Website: bh-photo
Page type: customer-info-address
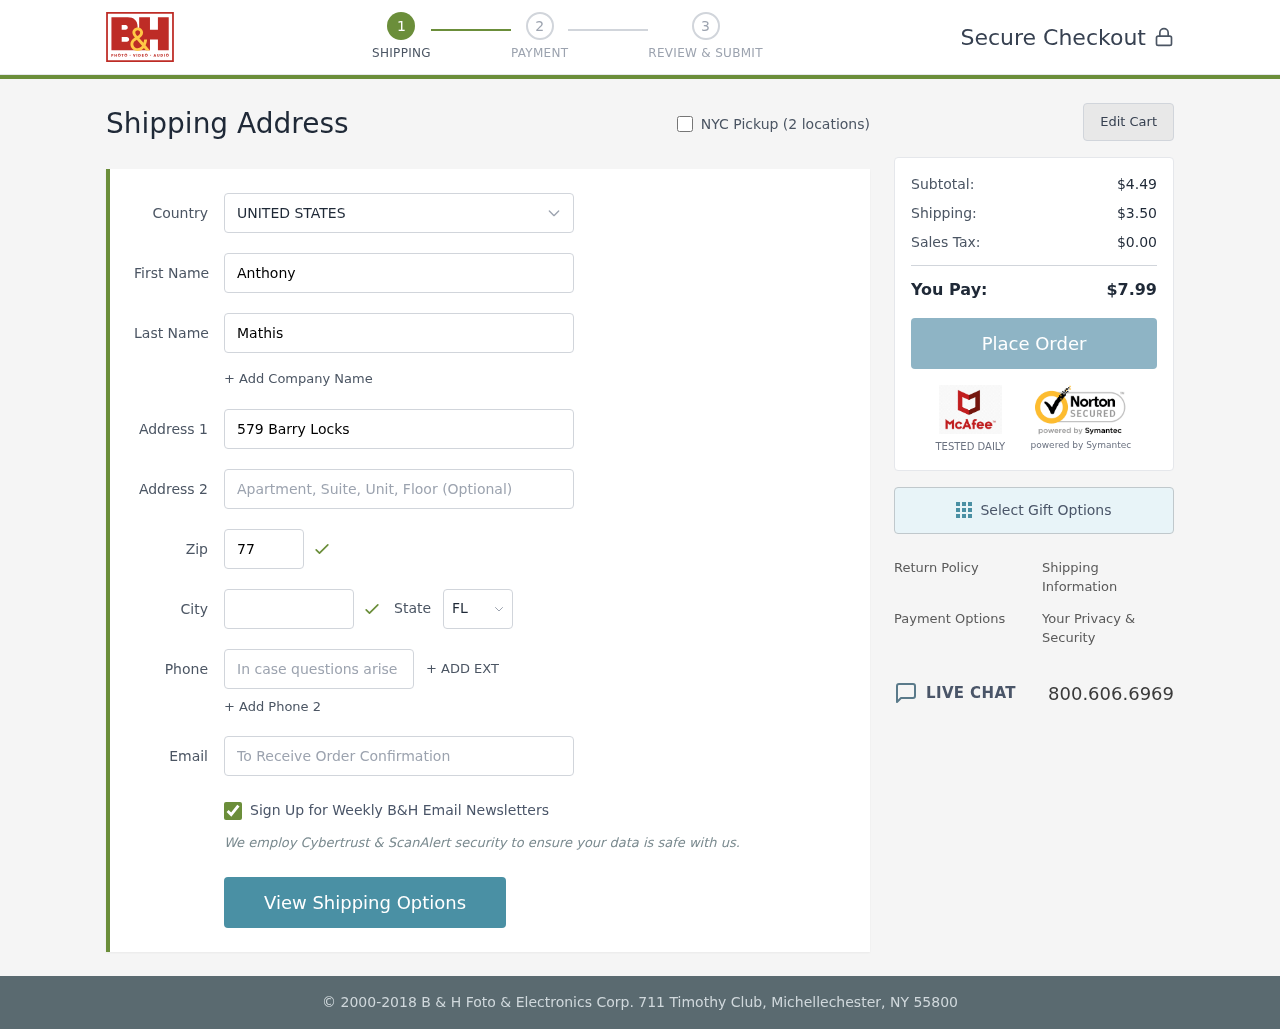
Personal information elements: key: PII_CITY
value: Judithmouth
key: PII_COUNTRY
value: United States
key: PII_EMAIL
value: anthony.mathis@yahoo.com
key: PII_FIRSTNAME
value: Anthony
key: PII_LASTNAME
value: Mathis
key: PII_PHONE
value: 7306739128
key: PII_POSTCODE
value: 77491
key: PII_STATE_ABBR
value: FL
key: PII_STREET
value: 579 Barry Locks
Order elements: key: ORDER_SUBTOTAL
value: $4.49
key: ORDER_SHIPPING_COST
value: $3.50
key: ORDER_TAX
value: $0.00
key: ORDER_TOTAL
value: $7.99